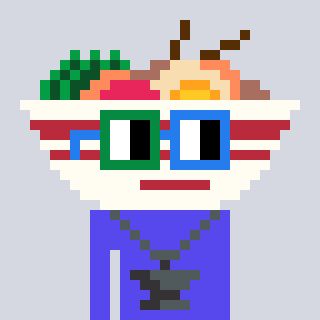
a pixel art character with square green and blue glasses, a noodles-shaped head and a computerblue-colored body on a cool background